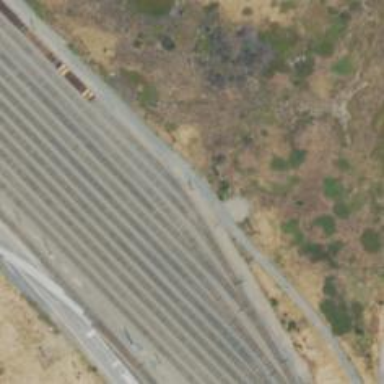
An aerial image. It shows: Railway yard.